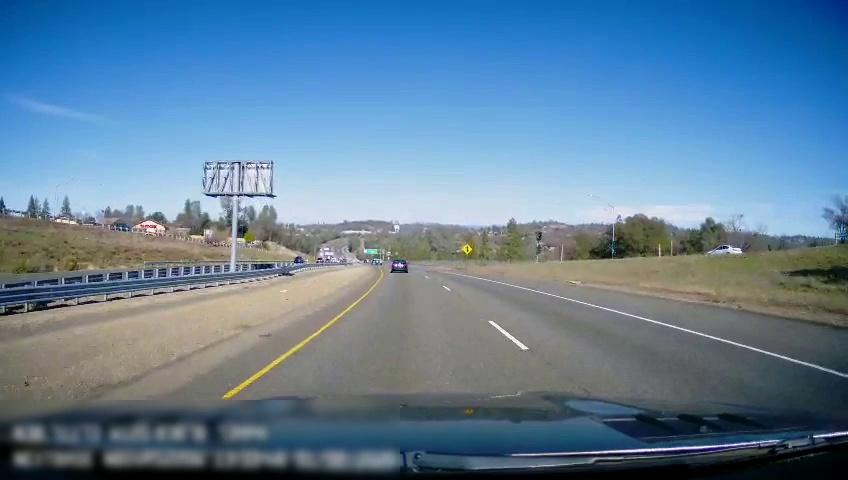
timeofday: Day
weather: Sunny
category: Drivable Space
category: Drivable Space
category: Vehicles | SUV
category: Vehicles | Car
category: Vehicles | Car
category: Lanes | Current Lane
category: Lanes | Current Lane
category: Lanes | Alternate Lane
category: Lanes | Opposite Lane
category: Traffic | Signs
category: Traffic | Signs